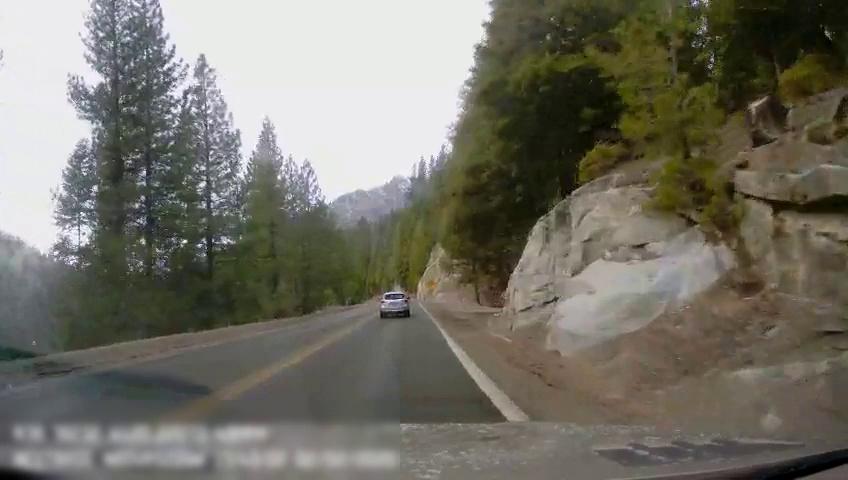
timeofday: Day
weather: Sunny
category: Drivable Space
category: Vehicles | SUV
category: Lanes | Alternate Lane
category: Lanes | Current Lane
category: Lanes | Opposite Lane